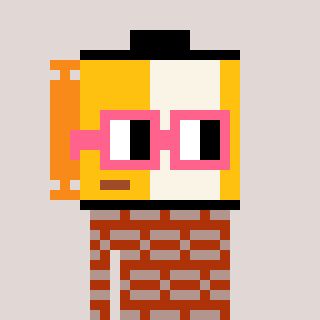
a pixel art character with square pink glasses, a film roll-shaped head and a hotbrown-colored body on a warm background